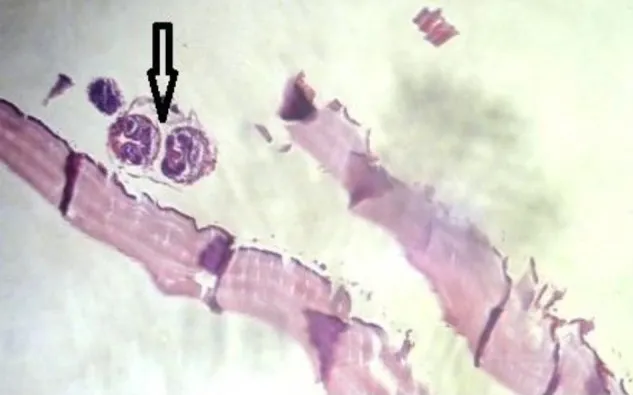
Histopathology of cerebral lesion, Cystic mass with protoscoleces is seen (Magnification: x400).
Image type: pathology (h&e)